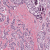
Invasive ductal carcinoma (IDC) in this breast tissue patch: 1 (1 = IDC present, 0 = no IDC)